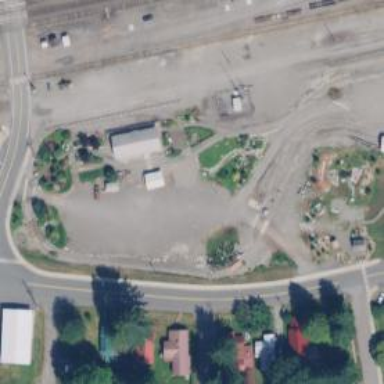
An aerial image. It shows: Miniature railway.